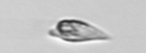
Label: Oxytoxum